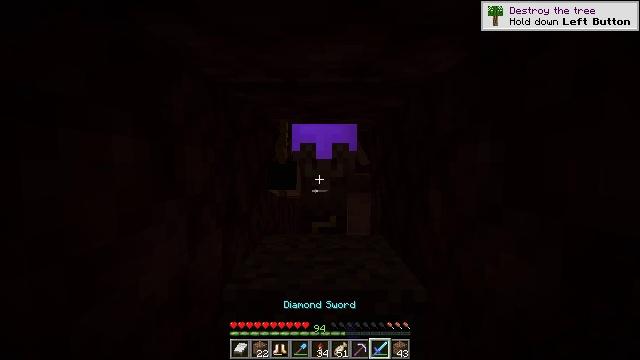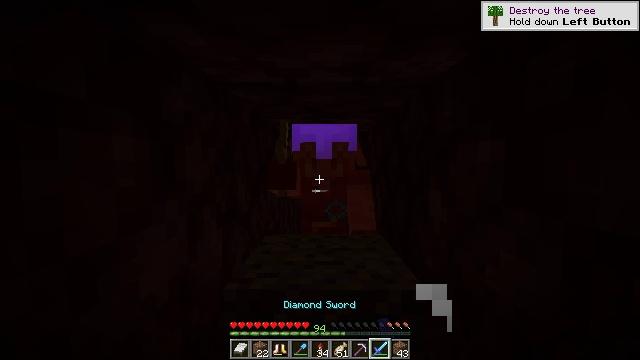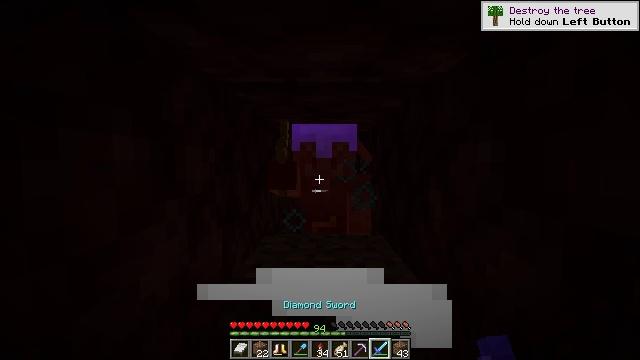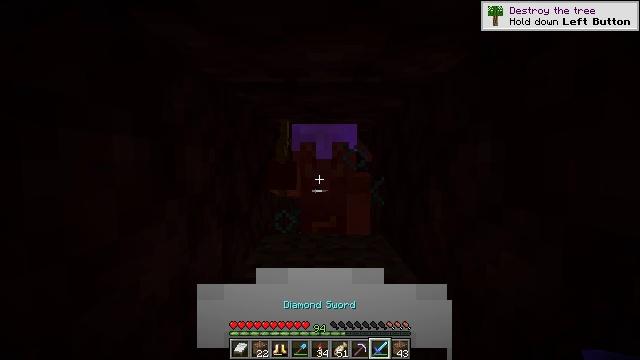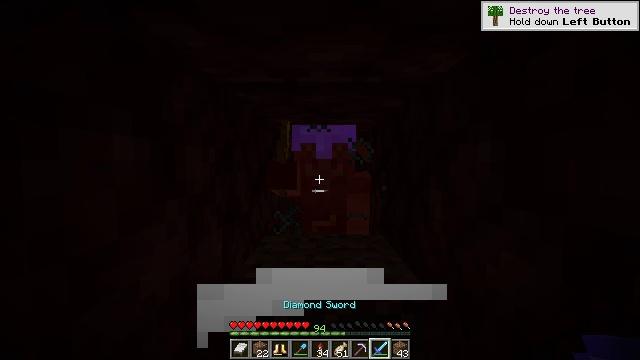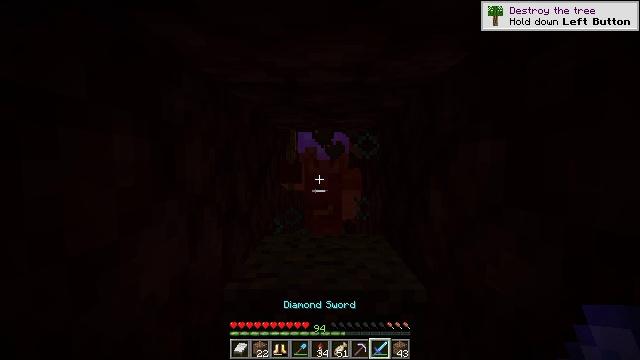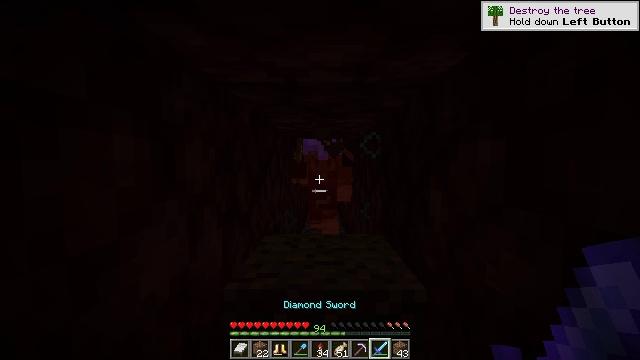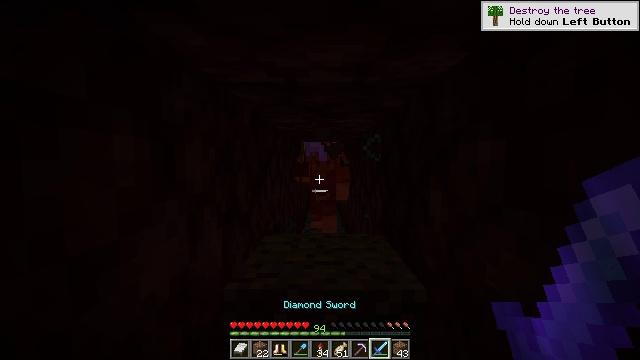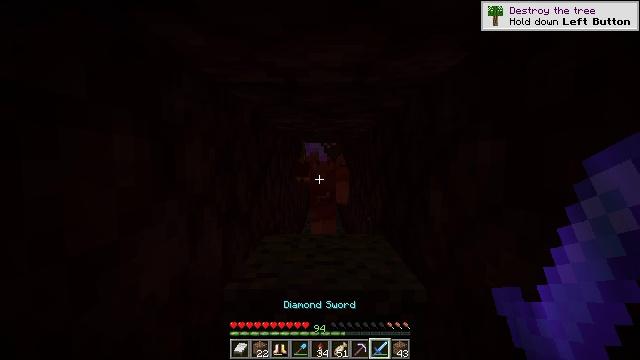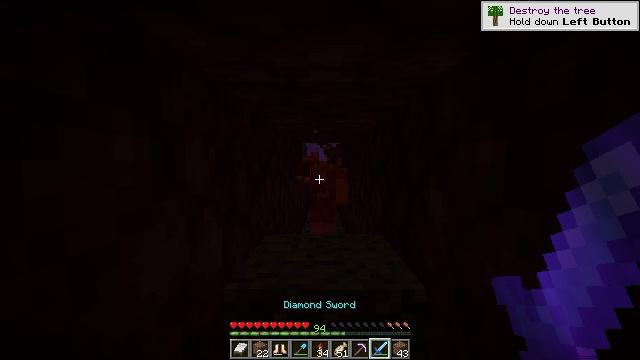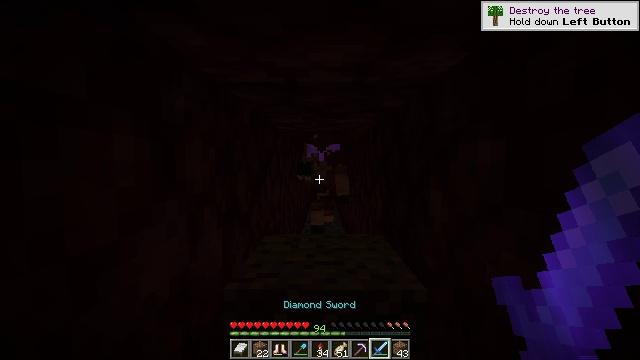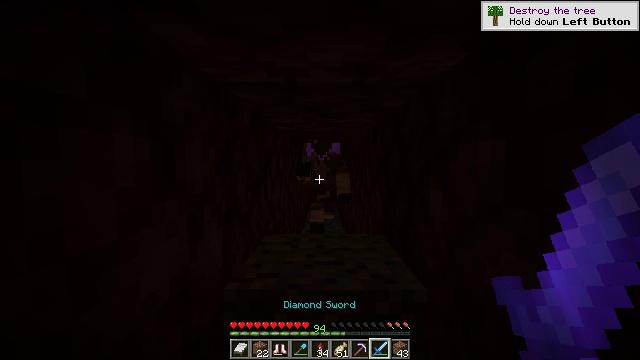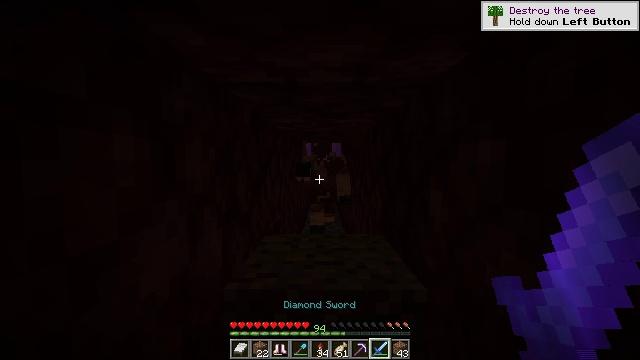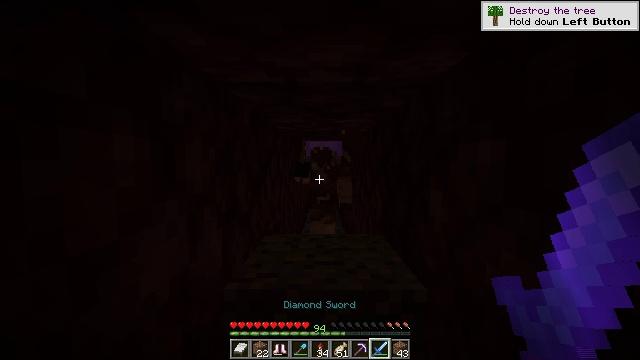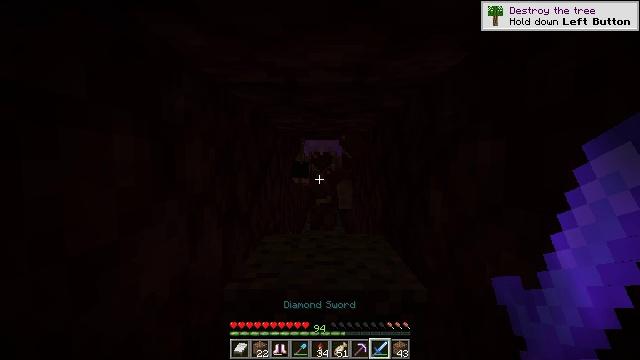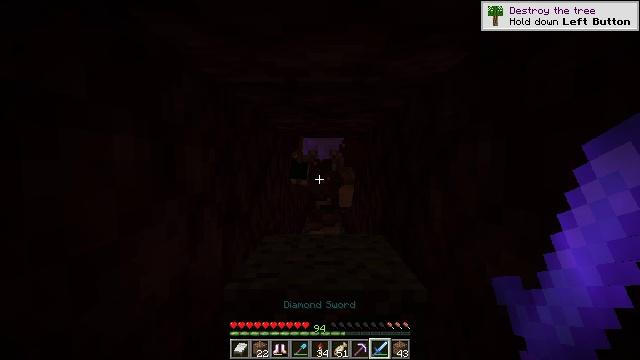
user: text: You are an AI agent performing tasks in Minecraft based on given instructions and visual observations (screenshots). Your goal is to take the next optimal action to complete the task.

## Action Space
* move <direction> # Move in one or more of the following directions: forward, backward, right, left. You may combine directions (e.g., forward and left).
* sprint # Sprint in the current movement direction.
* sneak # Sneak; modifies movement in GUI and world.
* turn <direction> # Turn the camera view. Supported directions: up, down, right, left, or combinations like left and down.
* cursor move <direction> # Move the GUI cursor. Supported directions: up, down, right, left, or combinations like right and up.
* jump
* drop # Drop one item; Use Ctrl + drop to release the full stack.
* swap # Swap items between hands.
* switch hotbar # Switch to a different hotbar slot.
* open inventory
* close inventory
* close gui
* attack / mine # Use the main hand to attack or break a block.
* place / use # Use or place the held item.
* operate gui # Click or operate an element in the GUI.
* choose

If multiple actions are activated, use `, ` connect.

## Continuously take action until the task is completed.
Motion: motion action
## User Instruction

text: Kill a piglin.
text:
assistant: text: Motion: no_op
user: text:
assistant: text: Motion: no_op
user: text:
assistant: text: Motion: no_op
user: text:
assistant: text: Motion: no_op
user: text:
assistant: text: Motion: no_op
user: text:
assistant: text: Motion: no_op
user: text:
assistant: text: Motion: no_op
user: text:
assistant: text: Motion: no_op
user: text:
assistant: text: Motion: no_op
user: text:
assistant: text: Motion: no_op
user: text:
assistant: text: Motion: no_op
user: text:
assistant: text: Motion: no_op
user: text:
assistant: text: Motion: no_op
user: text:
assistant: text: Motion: no_op
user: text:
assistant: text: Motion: no_op
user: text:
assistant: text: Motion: no_op
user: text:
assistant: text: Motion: no_op
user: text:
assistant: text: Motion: no_op
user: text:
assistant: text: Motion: no_op
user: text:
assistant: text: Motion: no_op
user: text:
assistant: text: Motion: no_op
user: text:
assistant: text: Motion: attack / mine
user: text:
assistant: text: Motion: attack / mine
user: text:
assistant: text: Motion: attack / mine
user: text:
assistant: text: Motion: attack / mine
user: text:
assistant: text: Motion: no_op
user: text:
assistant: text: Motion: no_op